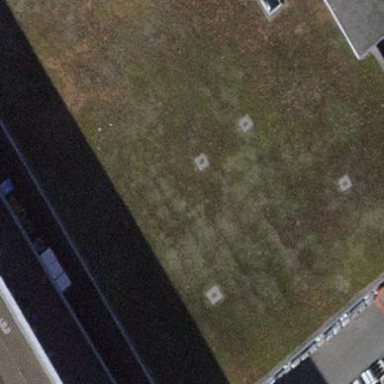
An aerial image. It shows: Close-up view of roof of building.